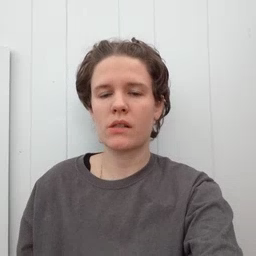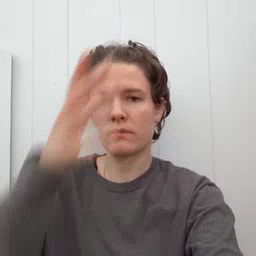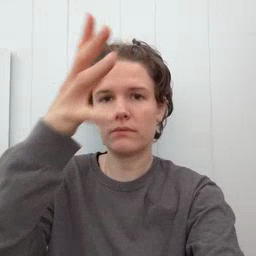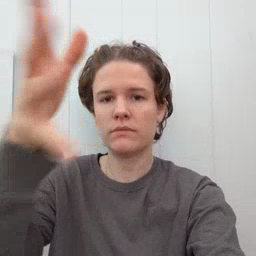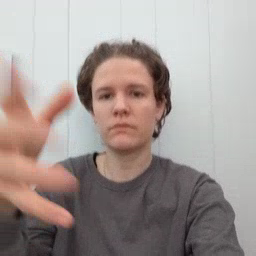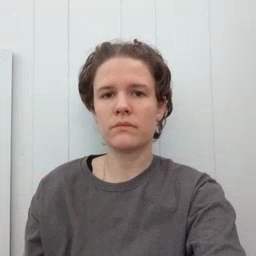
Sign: grandpa